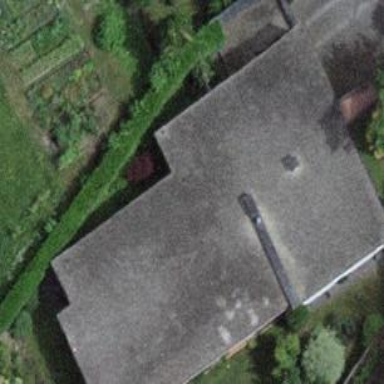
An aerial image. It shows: Building with flat roof made of gravel.